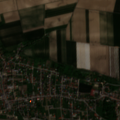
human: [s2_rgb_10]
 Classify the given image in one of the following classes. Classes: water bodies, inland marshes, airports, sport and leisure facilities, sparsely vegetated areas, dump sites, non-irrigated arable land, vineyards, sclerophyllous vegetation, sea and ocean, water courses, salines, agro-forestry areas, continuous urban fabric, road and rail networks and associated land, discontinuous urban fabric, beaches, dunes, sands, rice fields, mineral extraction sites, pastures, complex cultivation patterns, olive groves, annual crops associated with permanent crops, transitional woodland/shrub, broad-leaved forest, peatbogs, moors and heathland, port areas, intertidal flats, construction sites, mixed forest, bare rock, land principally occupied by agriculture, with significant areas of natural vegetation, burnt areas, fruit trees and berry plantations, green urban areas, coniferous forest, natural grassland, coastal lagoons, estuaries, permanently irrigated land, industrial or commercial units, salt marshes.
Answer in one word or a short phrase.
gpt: discontinuous urban fabric, non-irrigated arable land